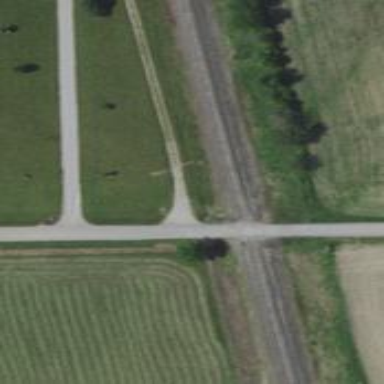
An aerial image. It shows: Railway level crossing.